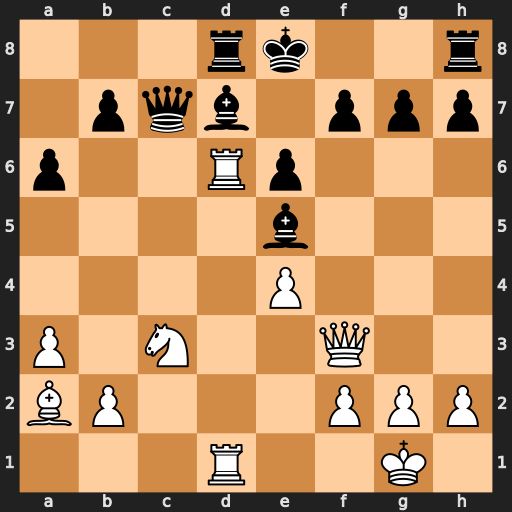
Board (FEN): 3rk2r/1pqb1ppp/p2Rp3/4b3/4P3/P1N2Q2/BP3PPP/3R2K1
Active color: w
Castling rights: k
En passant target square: -
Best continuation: Bxe6 Bxe6 Rxd8+ Qxd8 Rxd8+